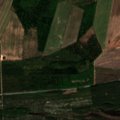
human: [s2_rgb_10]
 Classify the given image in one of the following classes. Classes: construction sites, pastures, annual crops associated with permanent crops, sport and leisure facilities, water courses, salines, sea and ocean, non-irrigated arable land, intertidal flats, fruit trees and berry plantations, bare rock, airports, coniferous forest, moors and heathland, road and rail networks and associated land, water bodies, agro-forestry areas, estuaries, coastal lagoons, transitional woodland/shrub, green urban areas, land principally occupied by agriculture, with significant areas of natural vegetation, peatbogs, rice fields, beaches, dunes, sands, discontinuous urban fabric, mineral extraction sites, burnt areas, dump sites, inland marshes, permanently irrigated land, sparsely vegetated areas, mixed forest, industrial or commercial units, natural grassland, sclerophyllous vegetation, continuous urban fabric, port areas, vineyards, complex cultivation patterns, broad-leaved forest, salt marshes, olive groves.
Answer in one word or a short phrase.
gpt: non-irrigated arable land, land principally occupied by agriculture, with significant areas of natural vegetation, coniferous forest, mixed forest, transitional woodland/shrub